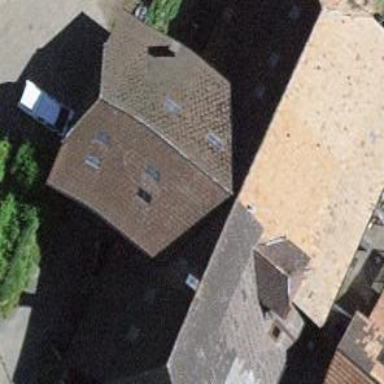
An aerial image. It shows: Farm building.